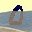
Label: 0